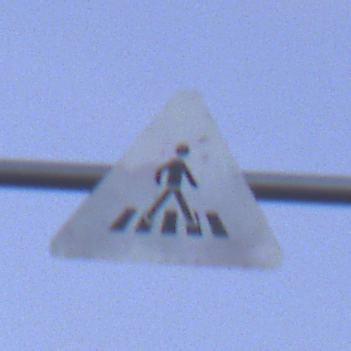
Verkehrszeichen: FussgaengerueberwegLinks
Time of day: SunriseSunset
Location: Outdoor (Suburban)
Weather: PartlyCloudy
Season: NotSpecified
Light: Natural